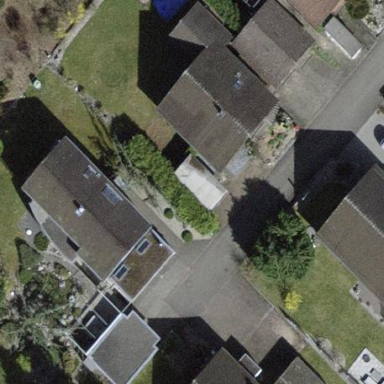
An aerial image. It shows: Residential building.